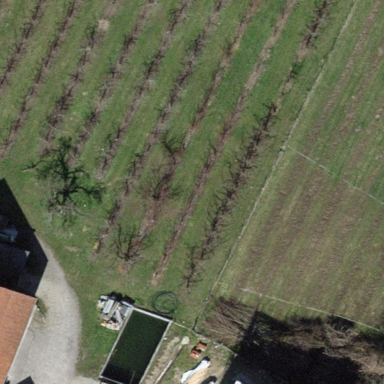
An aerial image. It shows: Orchard.